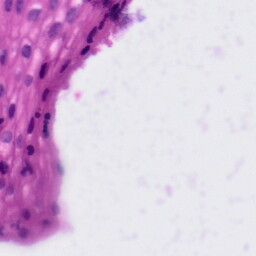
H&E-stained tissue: Tonsil